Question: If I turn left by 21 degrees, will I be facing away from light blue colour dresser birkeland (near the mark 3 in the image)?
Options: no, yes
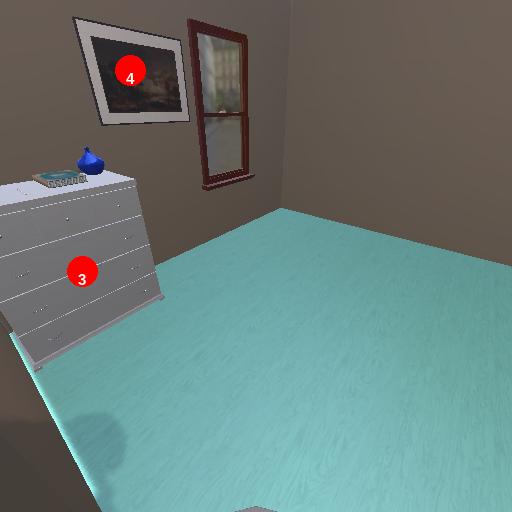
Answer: no